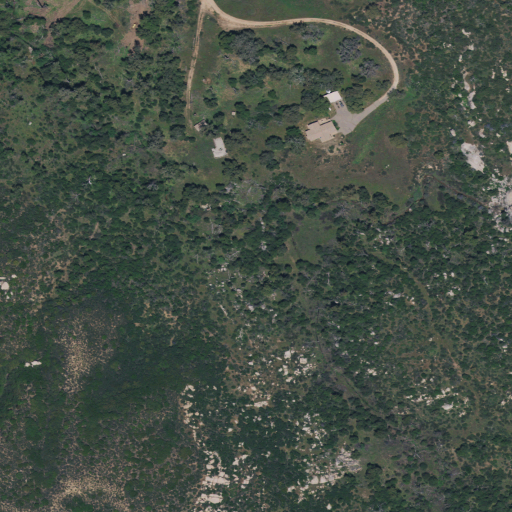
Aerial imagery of valley in California named Deerhorn Valley containing shrub, open development, grassland, and evergreen forest